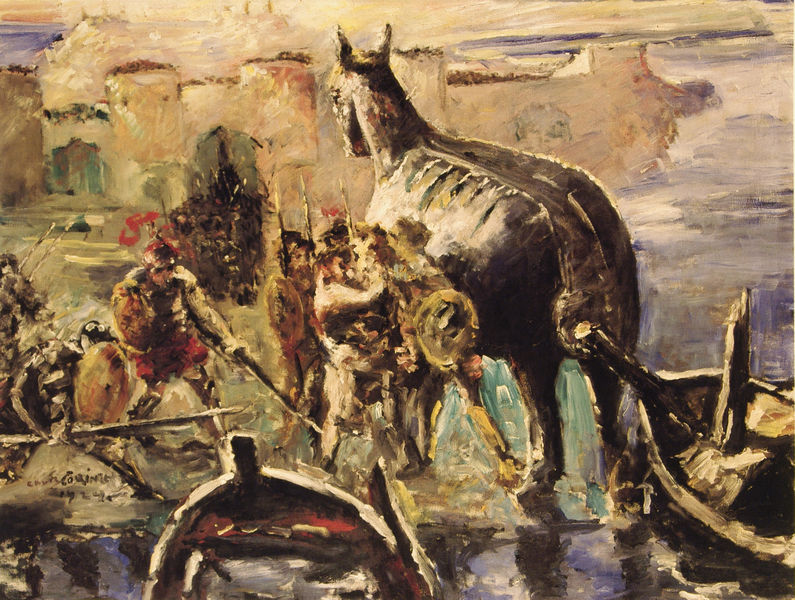
Titel: Das Trojanische Pferd
Künstler: Lovis Corinth
Standort: Berlin
Institution: Neue Nationalgalerie
Schlagwörter: berg, blau, gemälde, kampf, meer, wasser, fluss, gelb, impressionismus, landschaft, menschen, see, stadt, ufer, frankreich, holz, männer, paris, rücken, szene, türkis, rot, tier, expressionismus, signatur, häuser, spiegelung, pastos, rauch, arbeit, boot, boote, pferd, pferde, turm, schiff, schiffe, fassade, naturalismus, mast, mauer, violett, ziehen, kähne, krieg, schlacht, lanze, soldaten, duktus, tor, schild, corinth, lovis corinth, burg, türme, torbogen, festung, gefahr, schilder, uniform, waffen, soldat, helm, ritter, armee, heer, rüstung, wimpel, rom, römer, griechen, krieger, griechenland, stadtmauer, lanzen, speer, speere, helden, türkei, gefecht, schilde, rüstungen, troja, kleinasien, trojanisches pferd, troia, helene, holzpferd, centurio, homer, intrige, odyseus, list, torjanischer krieg, etallpferd, waffen kämpfen, vcerteidungun, verteidung, kkampf